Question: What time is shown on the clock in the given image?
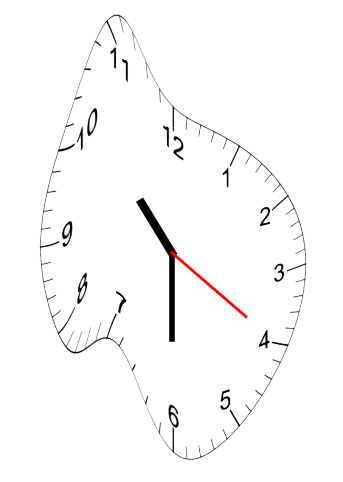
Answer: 10:30:20